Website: macys
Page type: customer-info-address
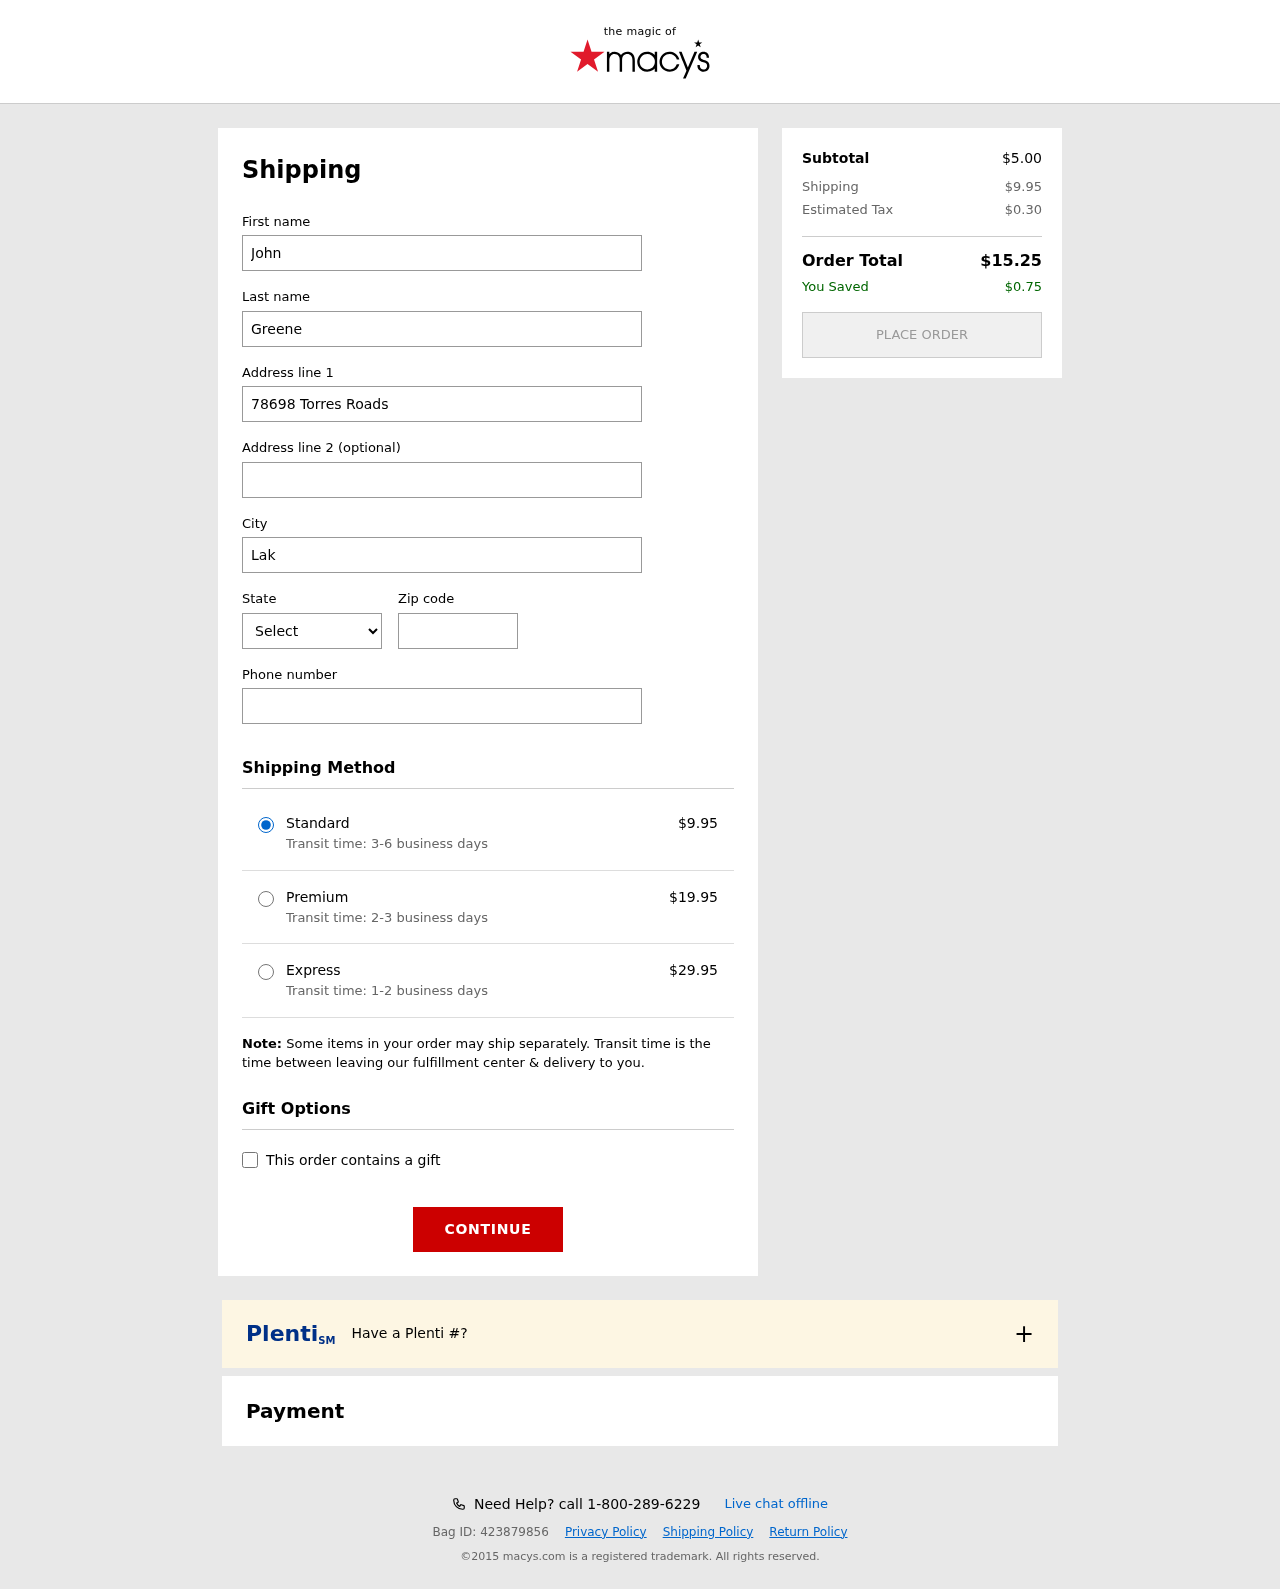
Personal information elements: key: PII_CITY
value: Lake Cassidy
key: PII_FIRSTNAME
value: John
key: PII_LASTNAME
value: Greene
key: PII_PHONE
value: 9394852414
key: PII_POSTCODE
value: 41982
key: PII_STATE_ABBR
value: VT
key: PII_STREET
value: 78698 Torres Roads
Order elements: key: ORDER_SHIPPING_COST
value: $9.95
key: ORDER_SHIPPING_COST_PREMIUM
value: $19.95
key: ORDER_SHIPPING_COST_EXPRESS
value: $29.95
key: ORDER_SUBTOTAL
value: $5.00
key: ORDER_TAX
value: $0.30
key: ORDER_TOTAL
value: $15.25
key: ORDER_SAVINGS
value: $0.75